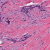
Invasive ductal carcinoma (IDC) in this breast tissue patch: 0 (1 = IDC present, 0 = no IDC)